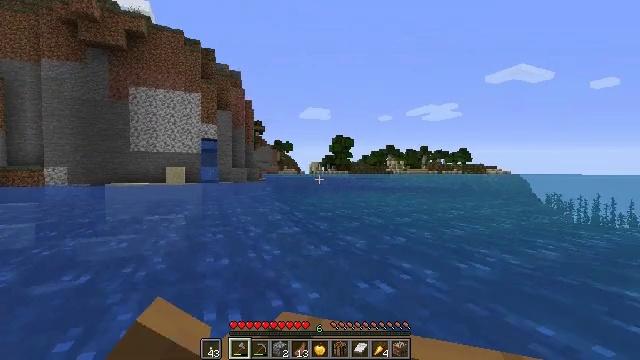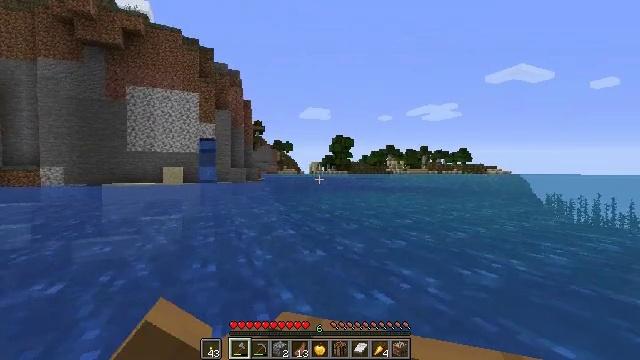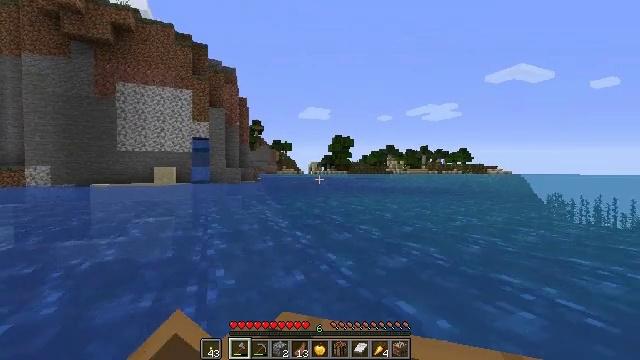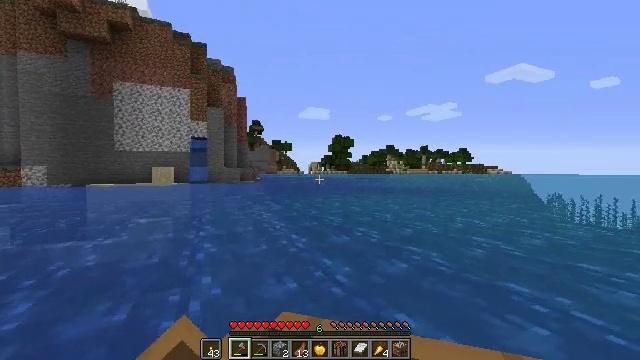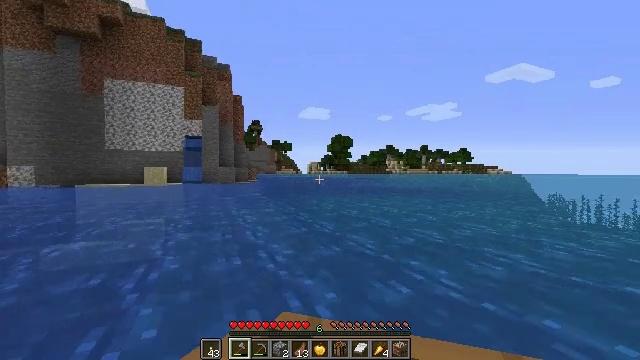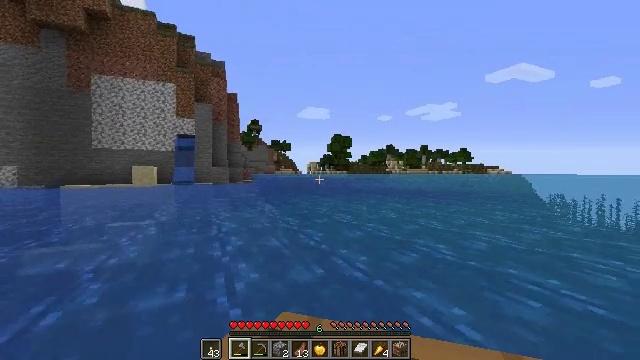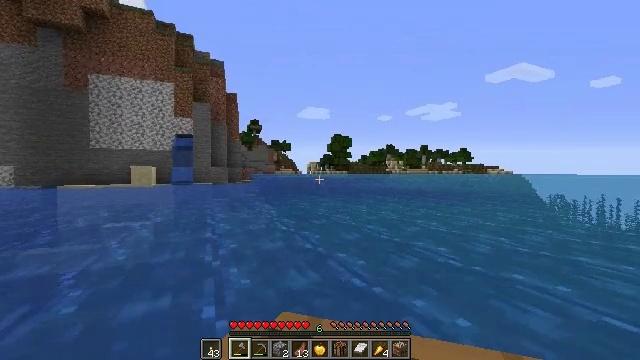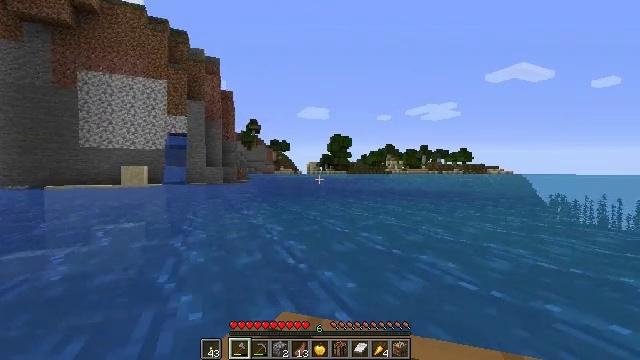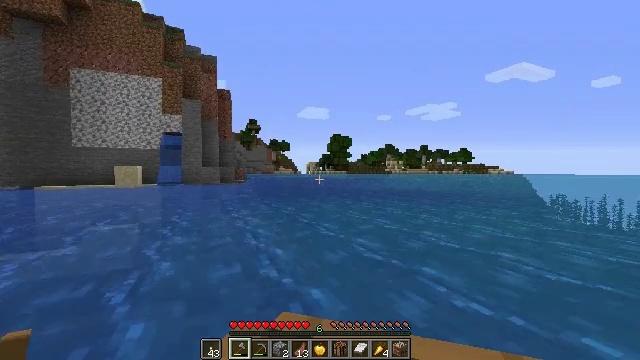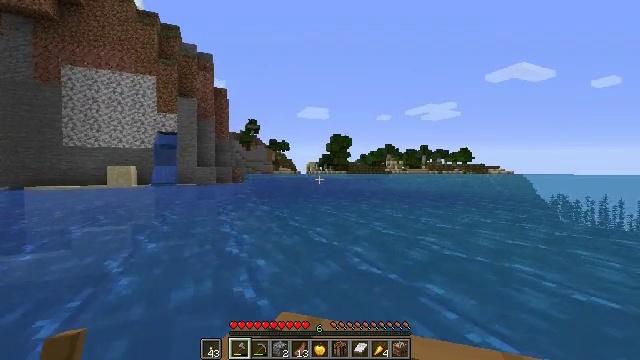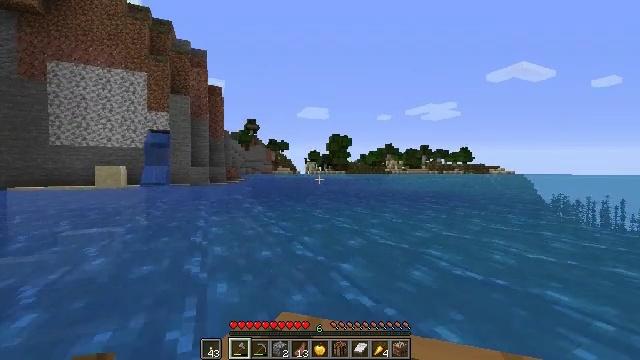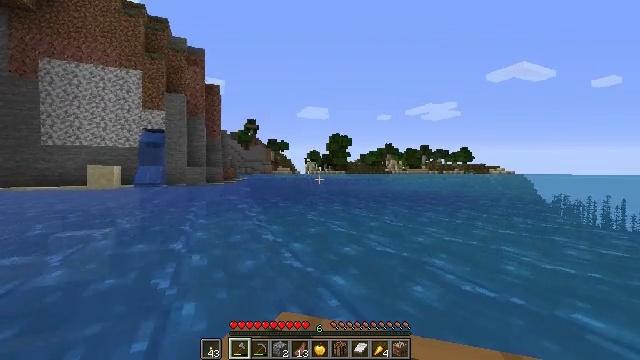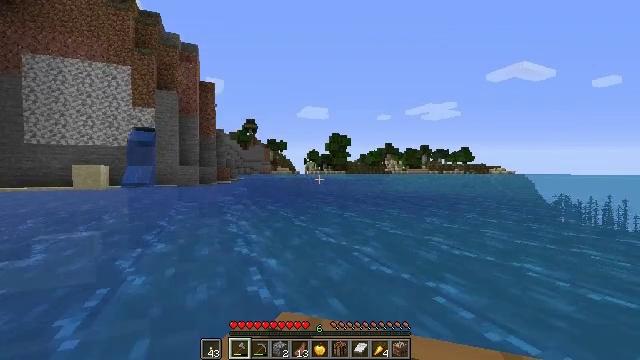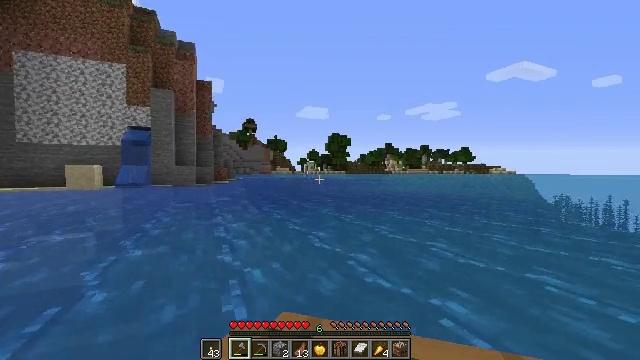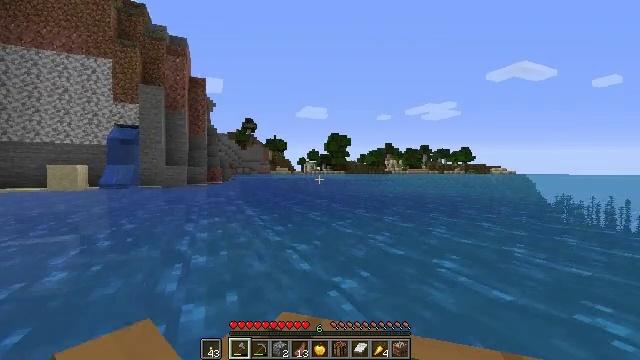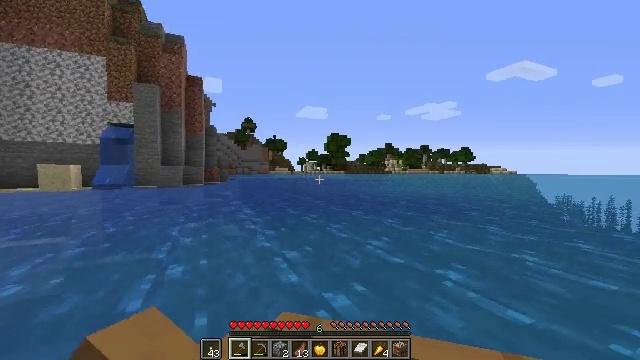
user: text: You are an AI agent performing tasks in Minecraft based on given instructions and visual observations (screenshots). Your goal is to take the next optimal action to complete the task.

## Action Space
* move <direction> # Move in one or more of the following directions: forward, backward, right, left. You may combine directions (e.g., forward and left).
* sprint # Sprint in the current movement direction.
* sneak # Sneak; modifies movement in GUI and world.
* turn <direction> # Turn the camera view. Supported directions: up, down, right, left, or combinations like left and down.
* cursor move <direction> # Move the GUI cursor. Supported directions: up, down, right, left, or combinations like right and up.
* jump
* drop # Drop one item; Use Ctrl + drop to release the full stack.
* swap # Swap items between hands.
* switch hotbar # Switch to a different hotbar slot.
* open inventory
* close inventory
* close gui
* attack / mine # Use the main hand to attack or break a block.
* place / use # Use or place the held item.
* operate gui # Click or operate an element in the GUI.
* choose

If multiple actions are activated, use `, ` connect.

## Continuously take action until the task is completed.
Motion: motion action
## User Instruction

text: Mine the dandelion from the ground.
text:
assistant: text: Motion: move forward
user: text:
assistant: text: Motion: move forward
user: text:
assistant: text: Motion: move forward
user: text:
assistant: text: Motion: move forward
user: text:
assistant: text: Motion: move forward
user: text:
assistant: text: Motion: move forward
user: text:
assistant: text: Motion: move forward
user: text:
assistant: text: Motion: move forward
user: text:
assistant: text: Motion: move forward
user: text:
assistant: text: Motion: move forward
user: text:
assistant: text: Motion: move forward
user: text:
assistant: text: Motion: move forward
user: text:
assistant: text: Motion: move forward
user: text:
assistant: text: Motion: move forward
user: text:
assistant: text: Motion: move forward
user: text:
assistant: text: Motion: move forward
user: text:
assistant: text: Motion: move forward
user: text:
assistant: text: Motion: move forward
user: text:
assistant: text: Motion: move forward
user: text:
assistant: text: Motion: move forward
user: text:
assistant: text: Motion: move forward
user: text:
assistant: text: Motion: move forward
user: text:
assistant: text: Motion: move forward
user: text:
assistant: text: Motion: move forward
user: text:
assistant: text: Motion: move forward
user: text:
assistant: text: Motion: move forward
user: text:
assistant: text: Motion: move forward
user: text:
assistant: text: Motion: move forward
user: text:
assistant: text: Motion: move forward, turn left
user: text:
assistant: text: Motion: move forward, turn left and down